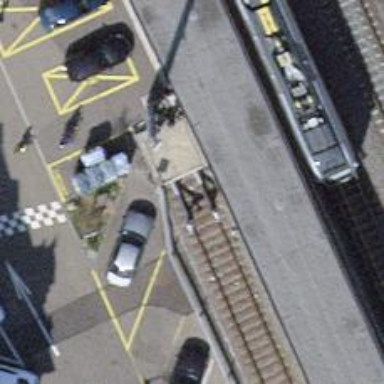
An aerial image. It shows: Railway buffer stop.